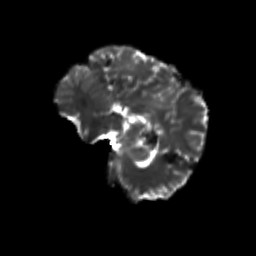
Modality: T2w
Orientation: sagittal
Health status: ill
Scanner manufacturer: siemens
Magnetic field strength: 3 T
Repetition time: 13.7 s
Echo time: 0.098 s